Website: crate-barrel
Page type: customer-info-address
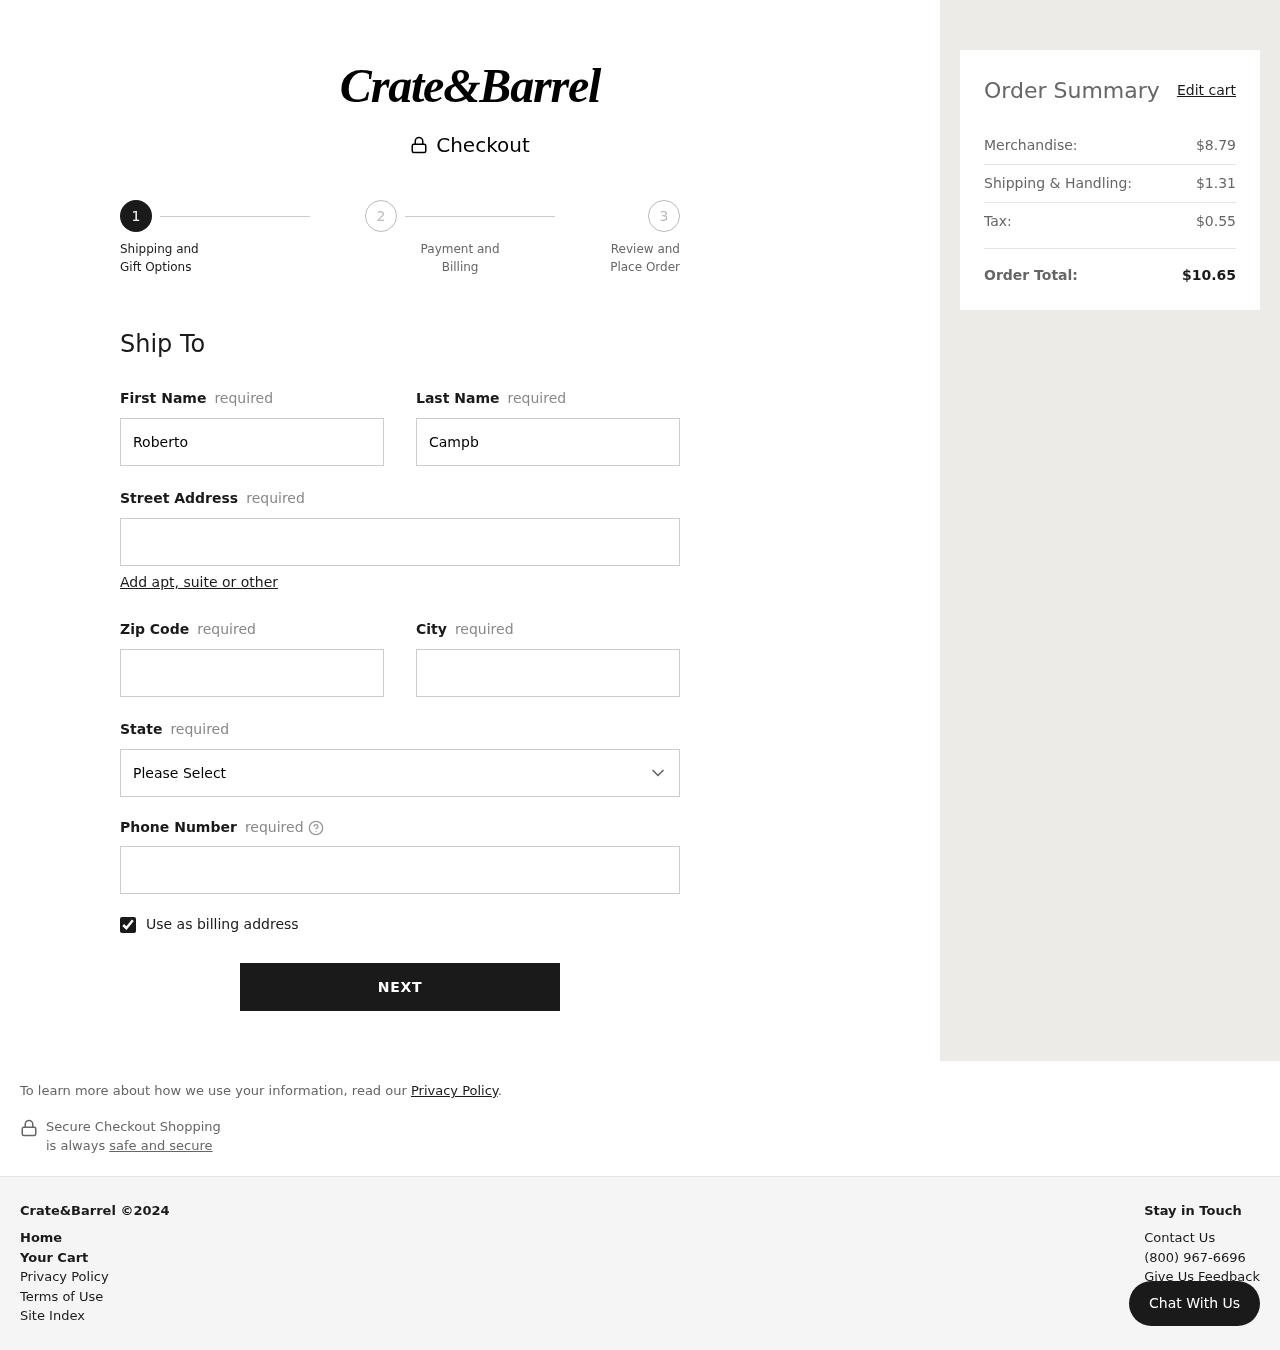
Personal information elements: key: PII_CITY
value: North Michael
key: PII_FIRSTNAME
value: Roberto
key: PII_LASTNAME
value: Campbell
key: PII_PHONE
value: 3069639542
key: PII_POSTCODE
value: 20194
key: PII_STATE
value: Nevada
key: PII_STREET
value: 49568 Baldwin Knoll Suite 623
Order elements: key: ORDER_SUBTOTAL
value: $8.79
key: ORDER_SHIPPING_COST
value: $1.31
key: ORDER_TAX
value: $0.55
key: ORDER_TOTAL
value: $10.65